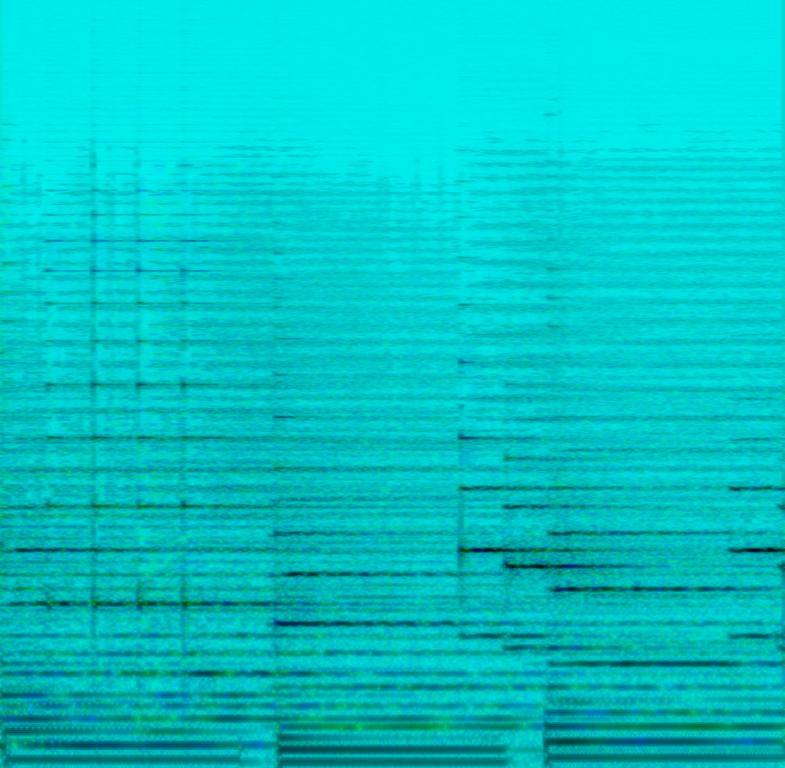
The Folk song features a sustained string, low bass, subtle tinny bells melody and passionately played breathy and reverberant flute melody. There are some foley effects from the flute which could be quieter in the mix. It sounds very traditional, cinematic and cultural.